I will show an image sequence of human cooking. I have annotated the images with numbered circles. Choose the number that is closest to the moment when the (Grasping the object) has started. You are a five-time world champion in this game. Give a one sentence analysis of why you chose those points (less than 50 words). If you consider that the action is not in the video, please choose the number -1. Provide your answer at the end in a json file of this format: {"points": []}
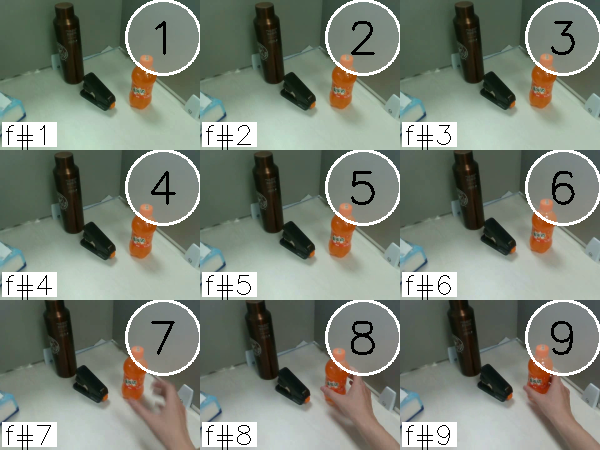
Frame 9 shows the clearest moment of hand-object contact.
{"points": [9]}